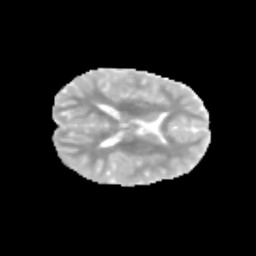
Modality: MD
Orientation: axial
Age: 9
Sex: female
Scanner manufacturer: siemens
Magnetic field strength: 3 T
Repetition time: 3.8 s
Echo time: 0.07 s